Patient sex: M
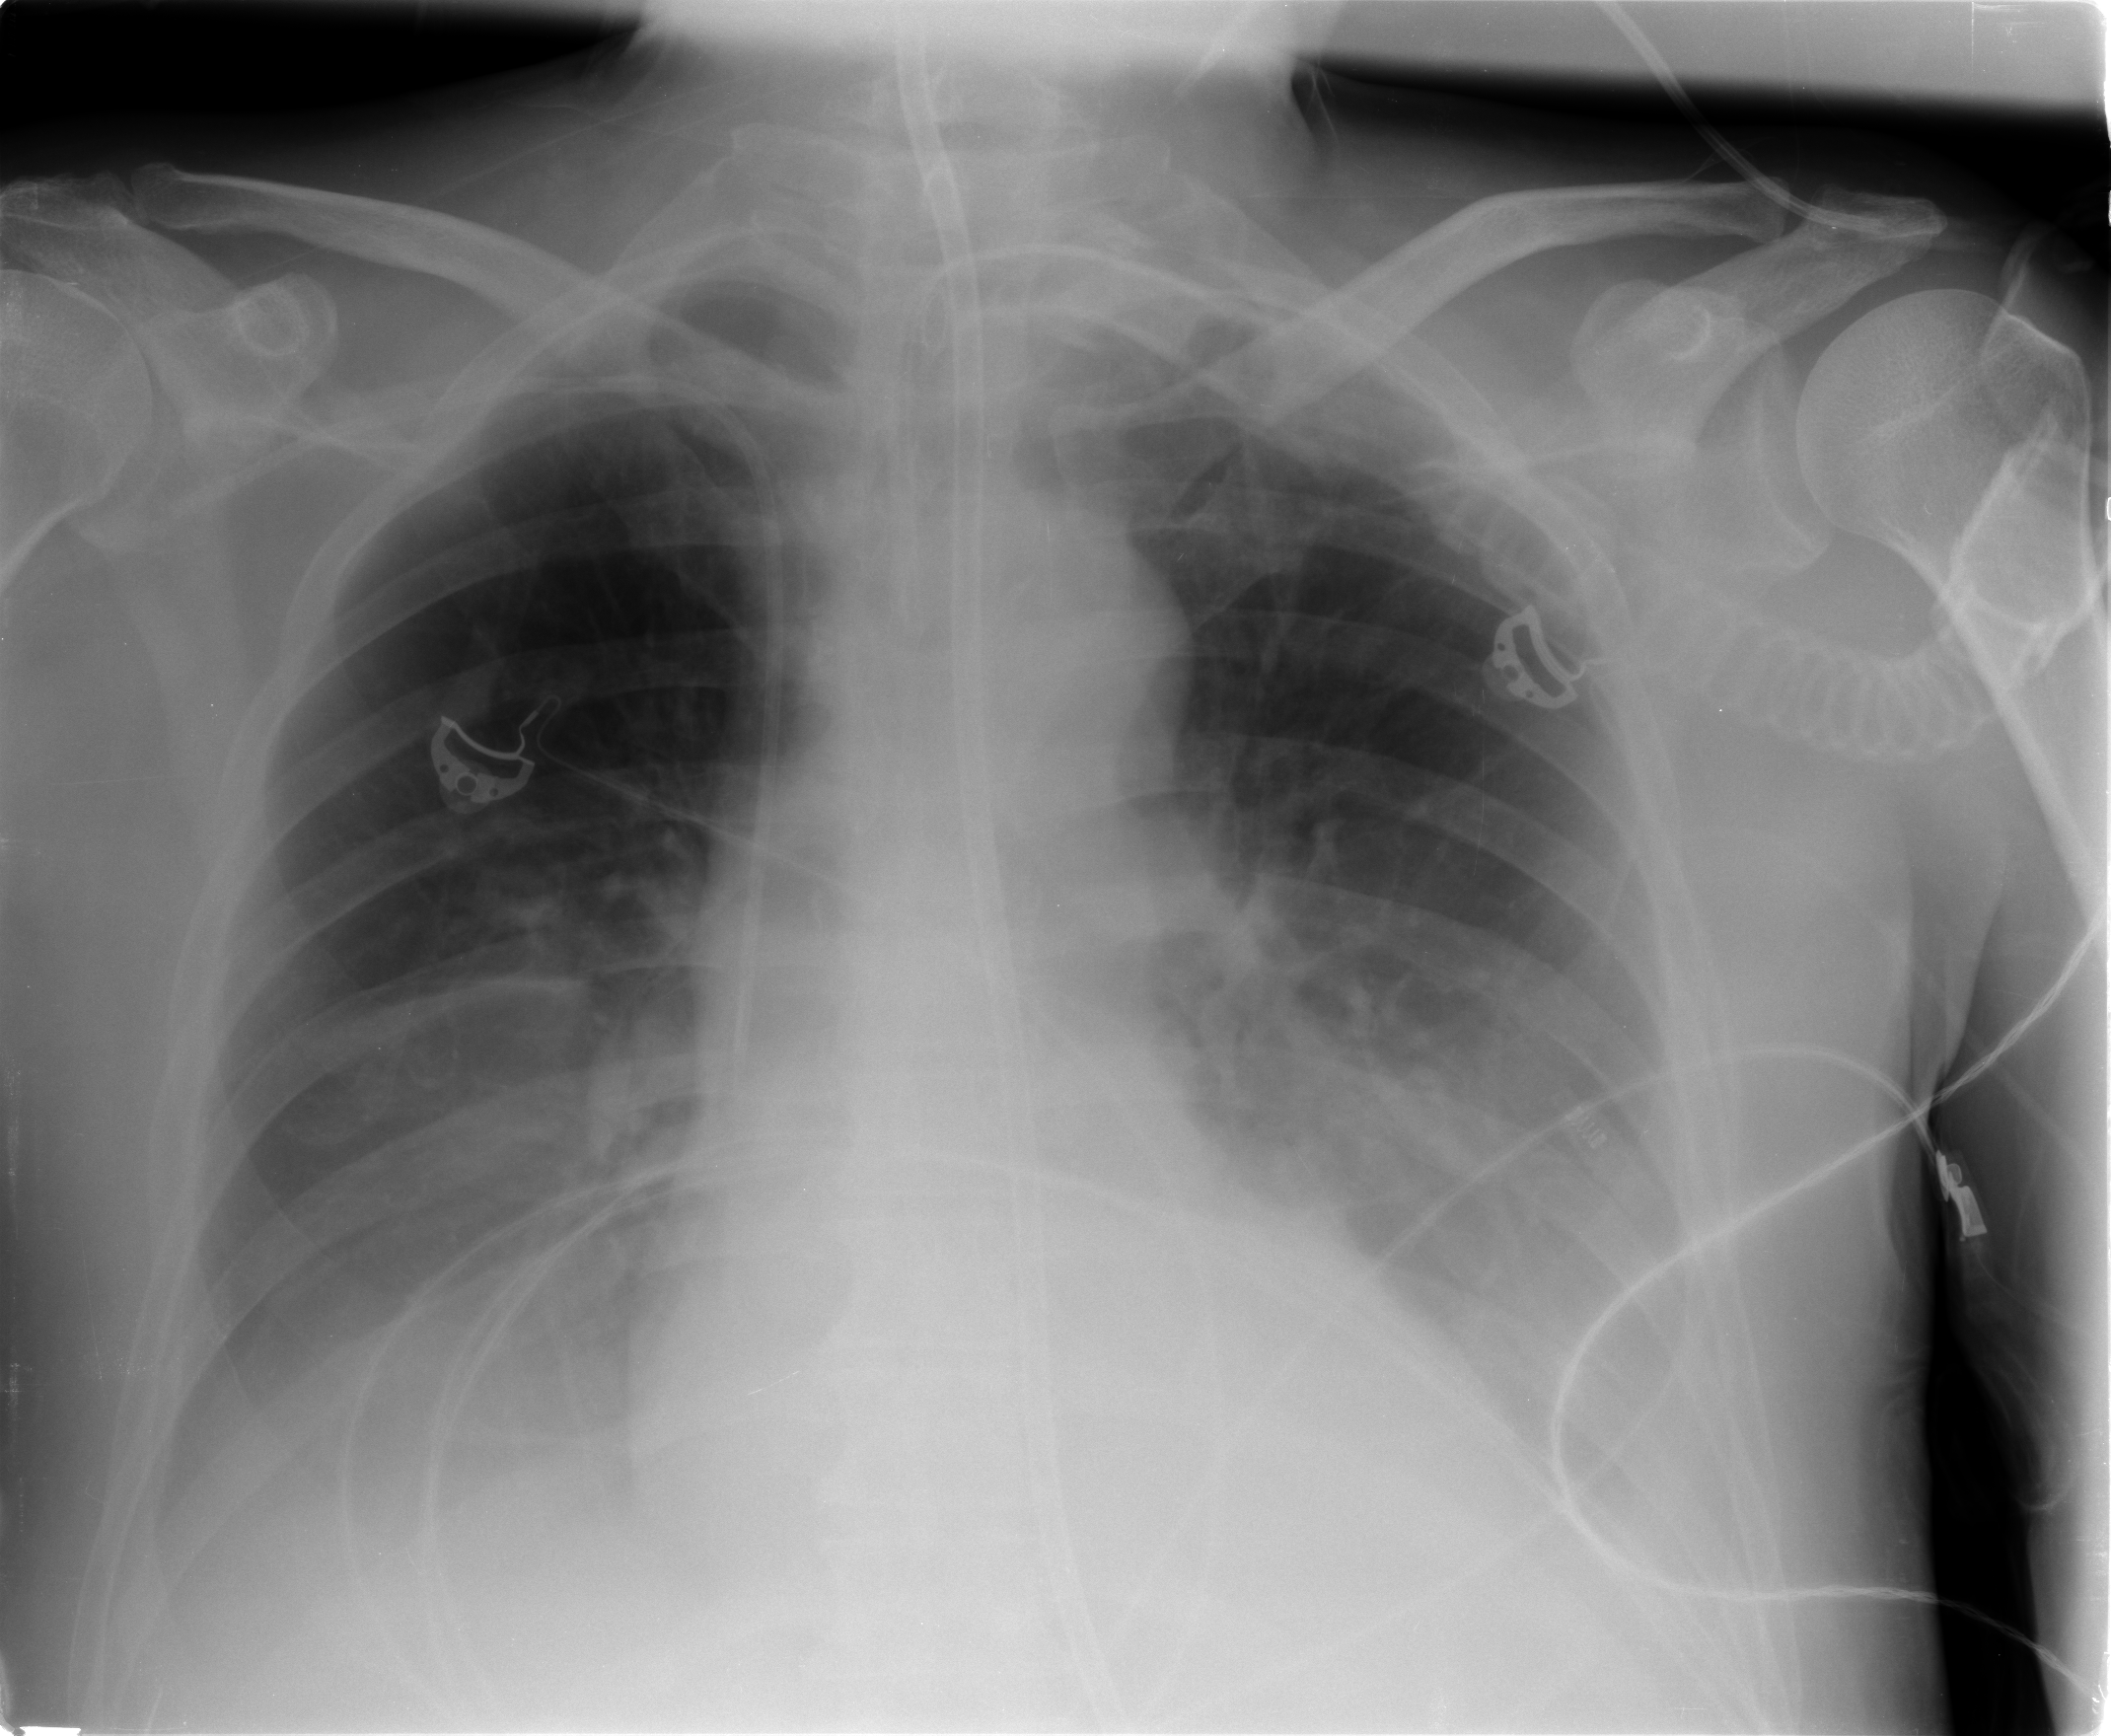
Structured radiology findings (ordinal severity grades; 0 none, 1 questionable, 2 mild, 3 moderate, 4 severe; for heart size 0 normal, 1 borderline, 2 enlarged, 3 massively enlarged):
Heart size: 0
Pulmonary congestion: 1
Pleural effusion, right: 3
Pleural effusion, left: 3
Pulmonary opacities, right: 0
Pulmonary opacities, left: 0
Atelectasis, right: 2
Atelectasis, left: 2